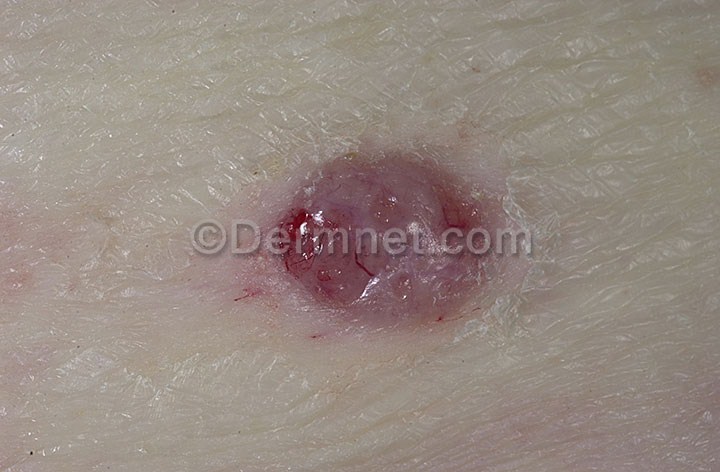
Disease: Actinic Keratosis Basal Cell Carcinoma and other Malignant Lesions